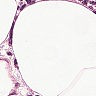
Metastatic tissue present: no